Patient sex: F
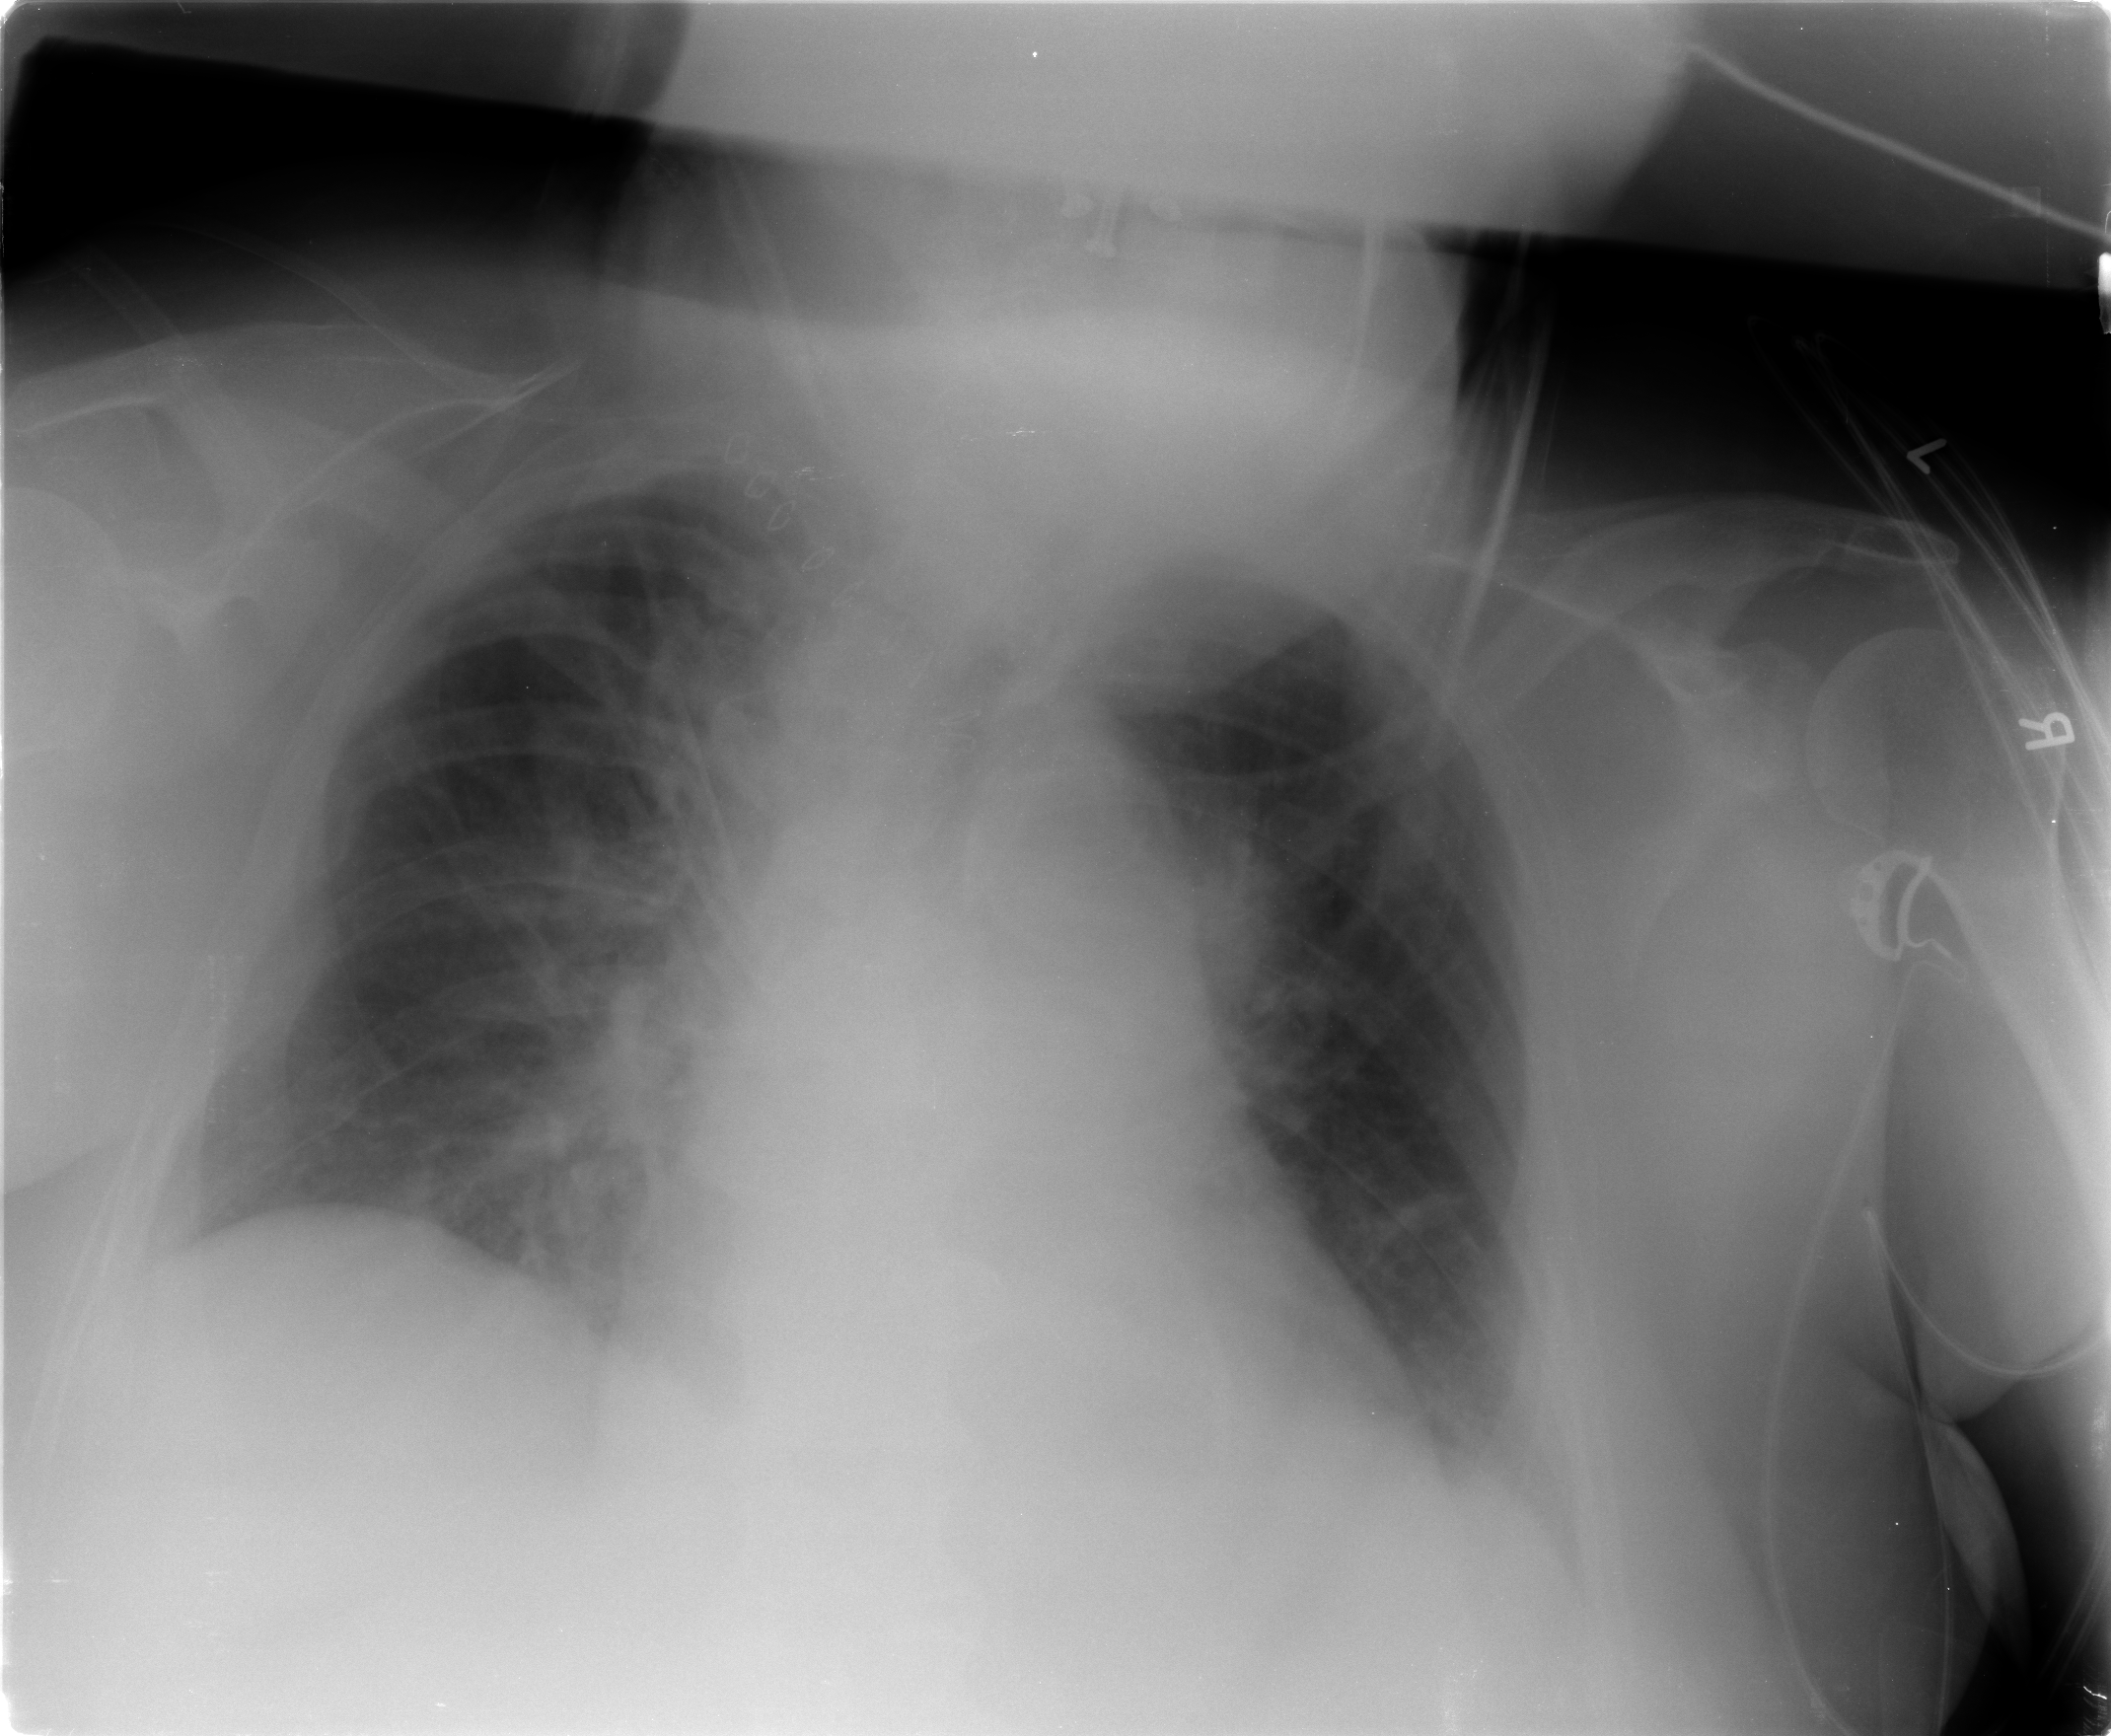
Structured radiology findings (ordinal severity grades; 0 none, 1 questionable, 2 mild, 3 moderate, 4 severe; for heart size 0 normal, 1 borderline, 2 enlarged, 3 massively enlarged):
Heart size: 0
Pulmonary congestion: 2
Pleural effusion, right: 0
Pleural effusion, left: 0
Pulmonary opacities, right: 0
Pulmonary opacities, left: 0
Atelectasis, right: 0
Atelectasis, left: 0